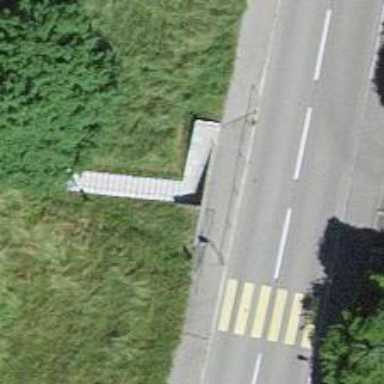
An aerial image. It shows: Road with steps.